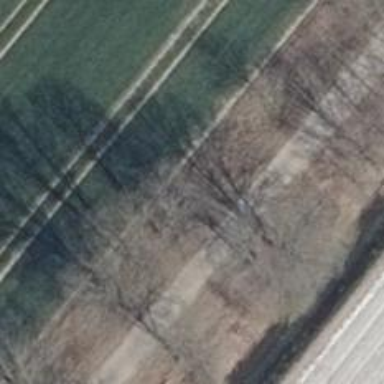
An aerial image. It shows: Row of trees in natural setting.